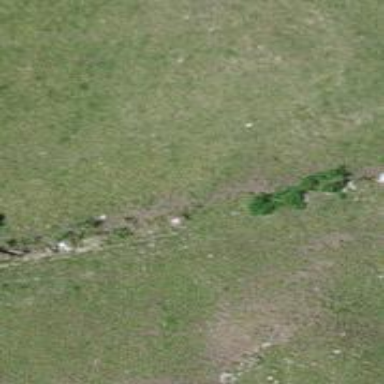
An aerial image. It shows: Wall made of dry stone.